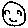
Label: smiley face